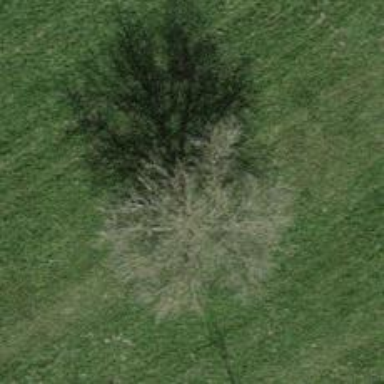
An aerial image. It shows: Urban tree adds touch of nature to the surroundings.